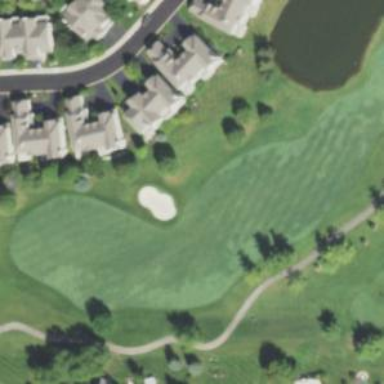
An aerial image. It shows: Golf hole.